Field crop: maize
Growth stage: 2
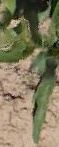
Species: maize